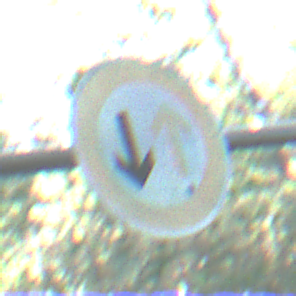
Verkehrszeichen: VorrangDesGegenverkehrs
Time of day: MorningAfternoon
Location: Outdoor (Nature)
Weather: Clear
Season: NotSpecified
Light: Natural